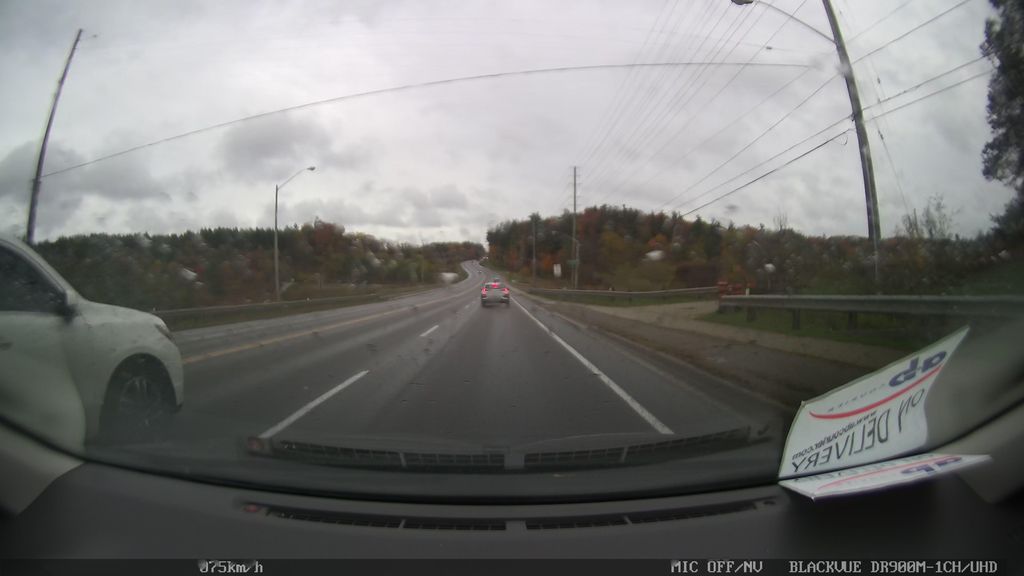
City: toronto